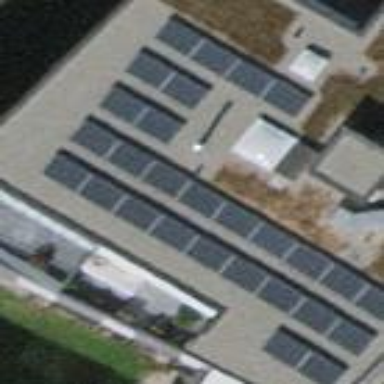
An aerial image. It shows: Solar photovoltaic panel generator placed on the roof.